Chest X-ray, PA view. Patient: 22 years old, sex F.
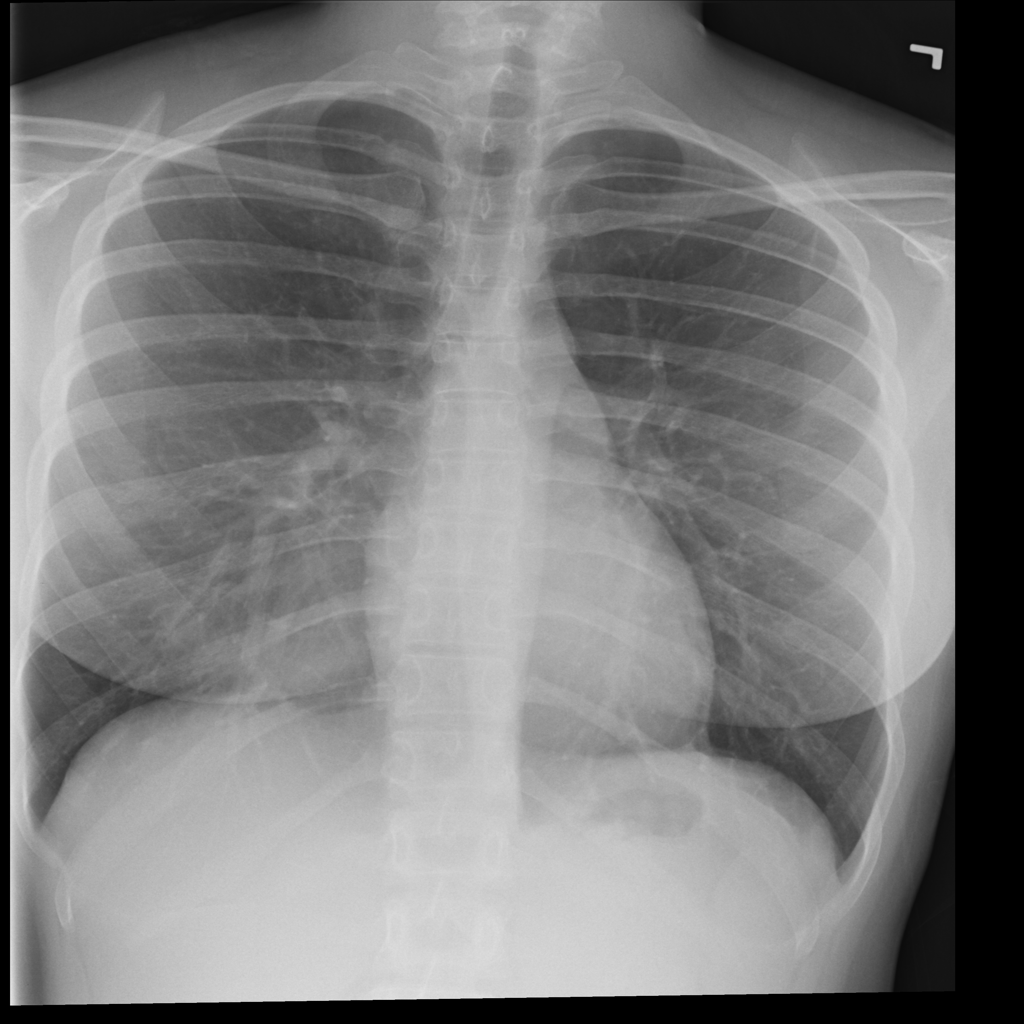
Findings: Infiltration, Pneumonia